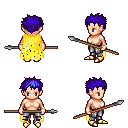
a pixel art fantasy rpg character, female body template, human, light skin, yellow tattered cape, metal pants, blue bedhead hairstyle, bracelets, gold boots, spear, four views (front, back, left, right), 2x2 character sprite sheet, small pixel art, hard edges, no anti-aliasing